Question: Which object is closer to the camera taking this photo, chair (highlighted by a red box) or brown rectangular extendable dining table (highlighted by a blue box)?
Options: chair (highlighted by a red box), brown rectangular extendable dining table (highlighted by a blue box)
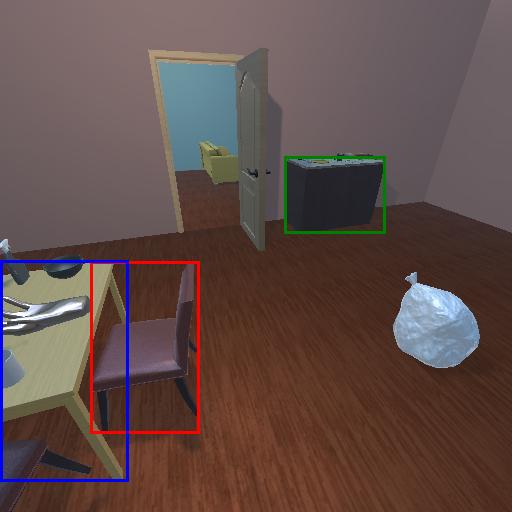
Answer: chair (highlighted by a red box)